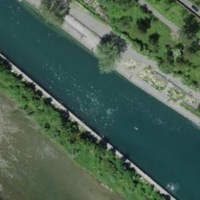
EUNIS habitat code: 53
Species observed at this site:
Certhia brachydactyla
Corvus corone
Fulica atra
Sylvia atricapilla
Muscicapa striata
Chroicocephalus ridibundus
Centranthus ruber
Larus michahellis
Pica pica
Columba livia
Tussilago farfara
Echium vulgare
Podarcis muralis
Cyanistes caeruleus
Anas platyrhynchos
Sturnus vulgaris
Streptopelia decaocto
Aix sponsa
Fringilla coelebs
Passer domesticus
Turdus merula
Columba palumbus
Tachymarptis melba
Parus major
Mergus merganser
Milvus milvus
Motacilla alba
Delichon urbicum